Field crop: tomato
Growth stage: 1
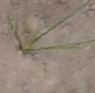
Species: cyperus